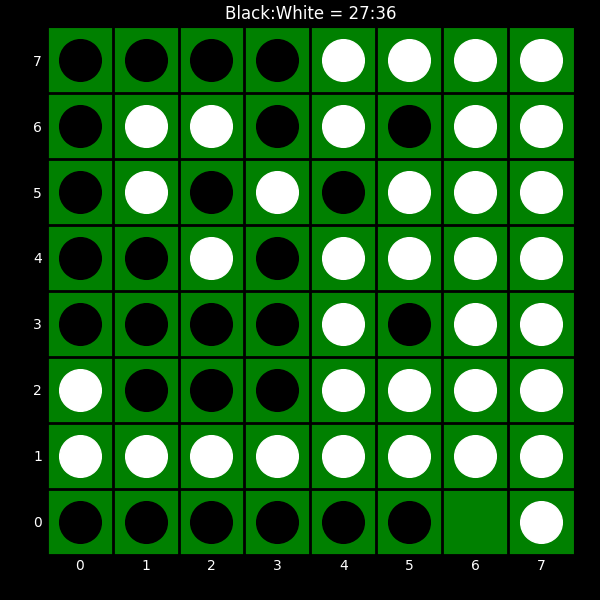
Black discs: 27
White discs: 36